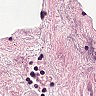
Metastatic tissue present: no